Field crop: maize
Growth stage: 2
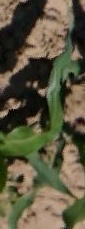
Species: maize